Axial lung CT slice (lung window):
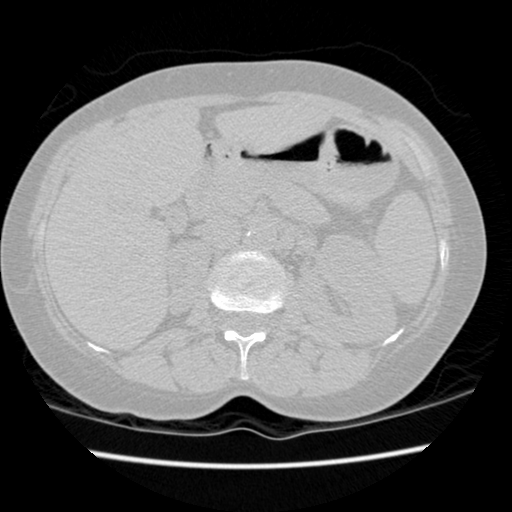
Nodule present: no